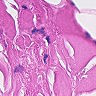
Metastatic tissue present: no